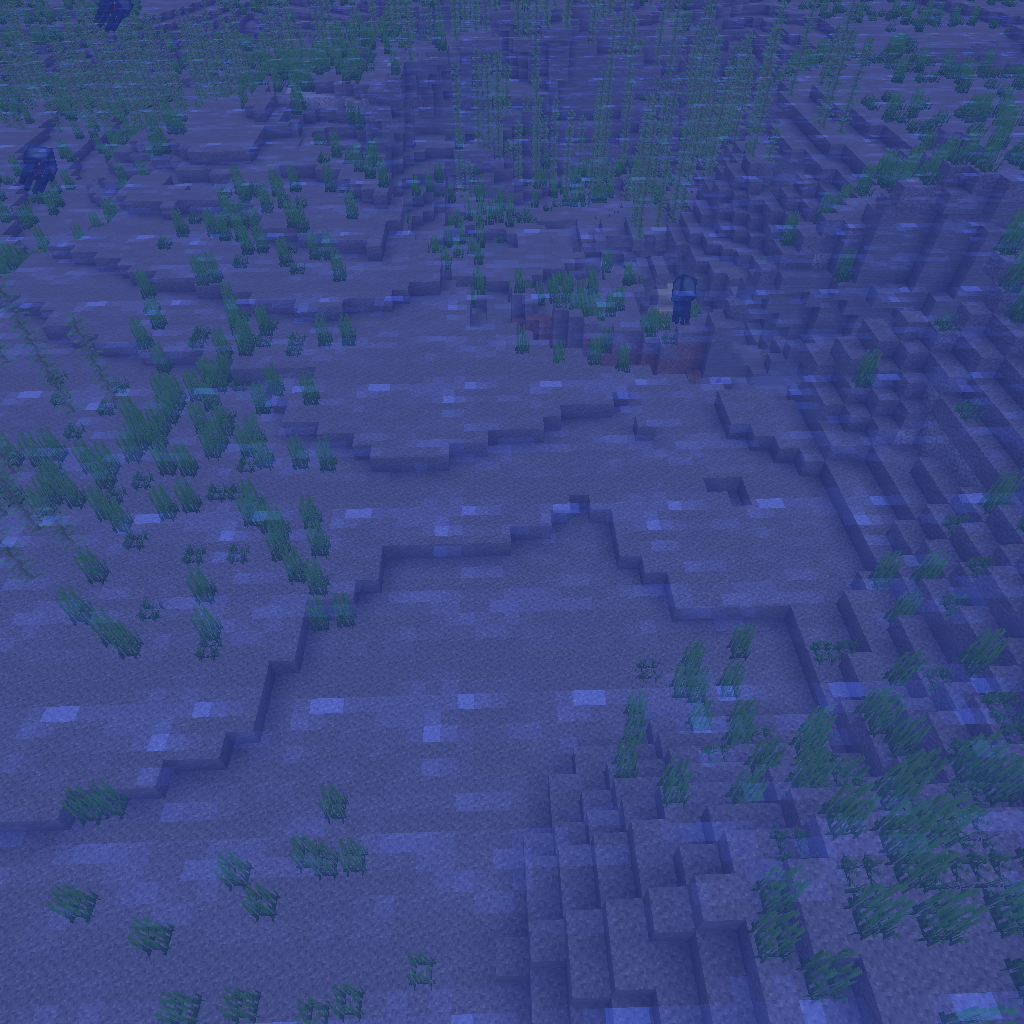
view into the ocean